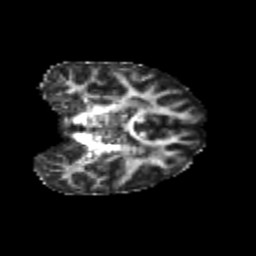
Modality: FA
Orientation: coronal
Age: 22
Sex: female
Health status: healthy
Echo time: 0.074 s